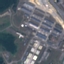
Label: Industrial